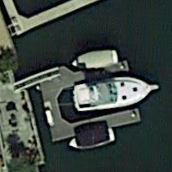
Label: civil